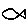
Label: fish